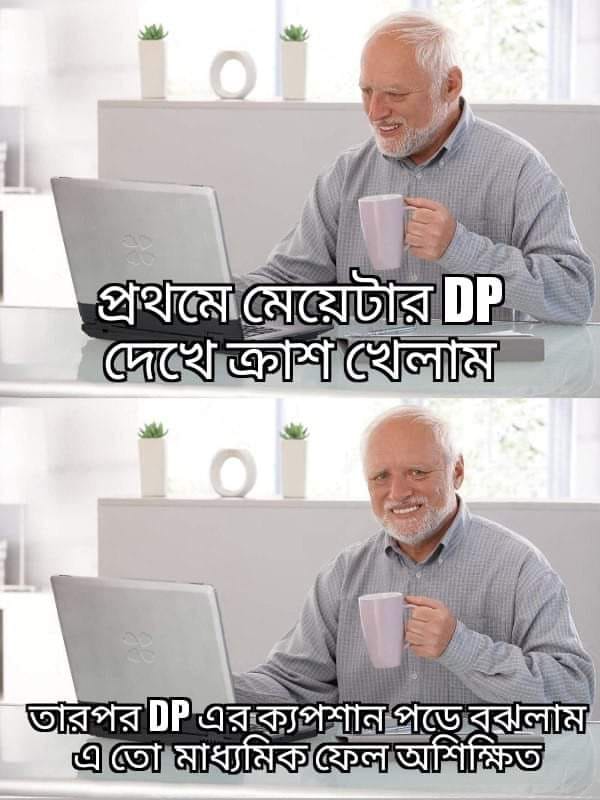
Caption: প্রথম মেয়টার DP দেখে ক্রাশ দেখলাম   তারপর DP এর ক্যপশান পড়ে বুঝলাম এ তো মাধ্যমিক ফেল অশিক্ষিত
Label: hate